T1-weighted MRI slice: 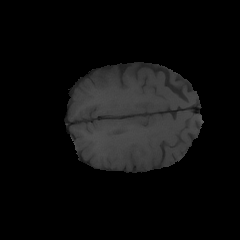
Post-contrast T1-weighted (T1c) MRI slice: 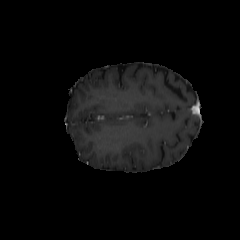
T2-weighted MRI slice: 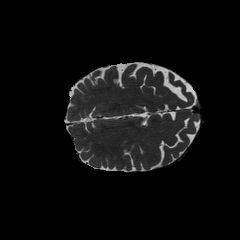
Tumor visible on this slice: no